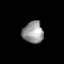
Tissue: prostate
Cell type: T cells
Senescence score: 0.3305
Nuclear area (px): 440
Mean DAPI intensity: 151.048